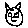
Label: cat